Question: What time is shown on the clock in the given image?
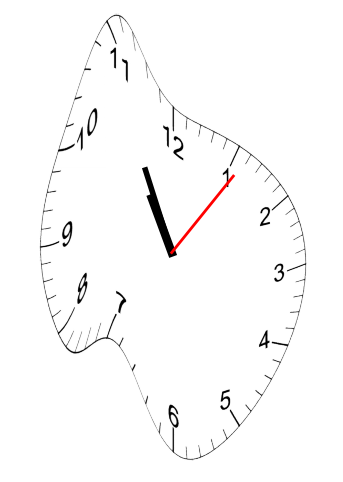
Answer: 10:55:06